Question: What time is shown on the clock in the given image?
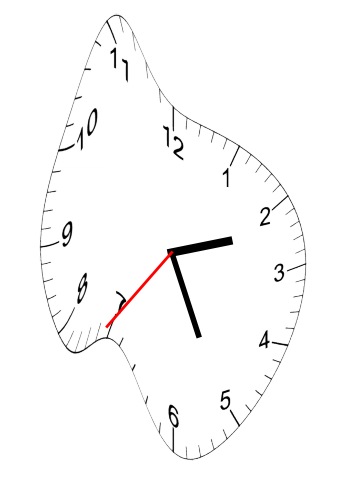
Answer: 02:25:36